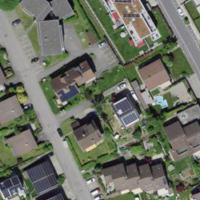
EUNIS habitat code: 55
Species observed at this site:
Papilio machaon
Cardamine pratensis
Vanessa atalanta
Campanula trachelium
Hypericum perforatum
Phoenicurus ochruros
Passer domesticus
Symphoricarpos albus